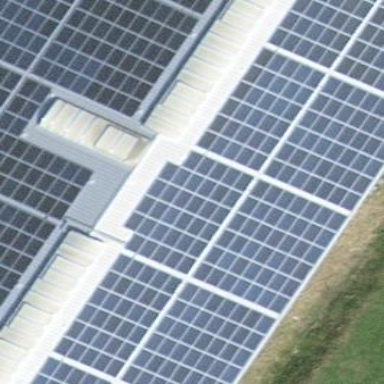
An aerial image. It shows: Solar power generator with photovoltaic panels.